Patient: sex F, age 47
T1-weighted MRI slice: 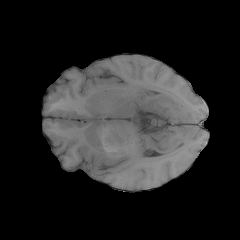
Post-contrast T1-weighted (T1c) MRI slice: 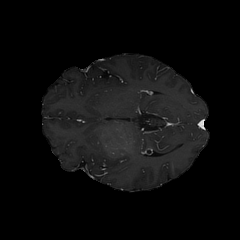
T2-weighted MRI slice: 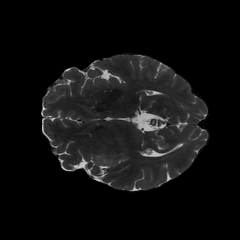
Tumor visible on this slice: yes
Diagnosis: Astrocytoma, IDH-wildtype
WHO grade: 2